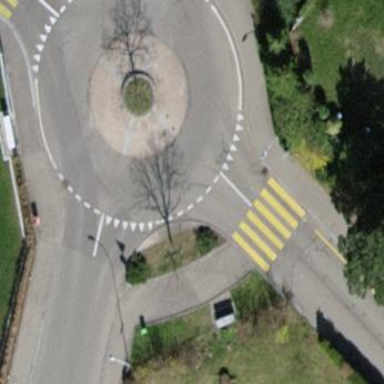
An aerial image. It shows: Residential road with asphalt surface leading up to roundabout.